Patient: sex M, age 79
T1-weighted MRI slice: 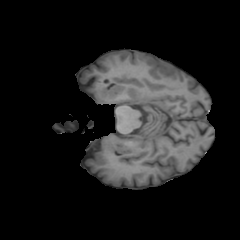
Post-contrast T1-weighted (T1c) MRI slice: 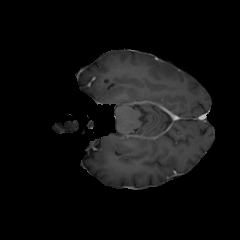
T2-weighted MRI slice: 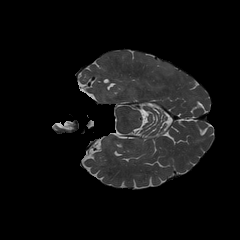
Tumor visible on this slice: no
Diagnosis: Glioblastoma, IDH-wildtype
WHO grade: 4